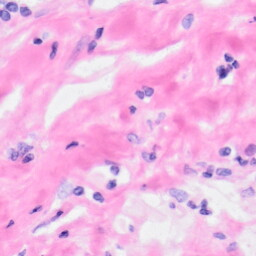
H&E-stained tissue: Kidney